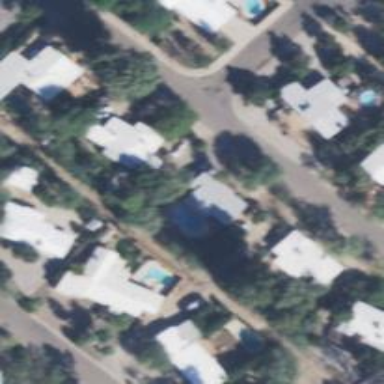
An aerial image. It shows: Alley classified as service road.